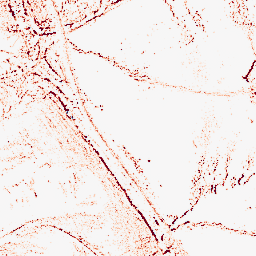
Category: morphological
Decomposition family: morphological_square
Decomposition parameters: operation: opening
size: 3
Upsampling method: bicubic_3x
Upsampling parameters: scale: 3
Upsampling scale: 3